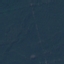
Label: Forest